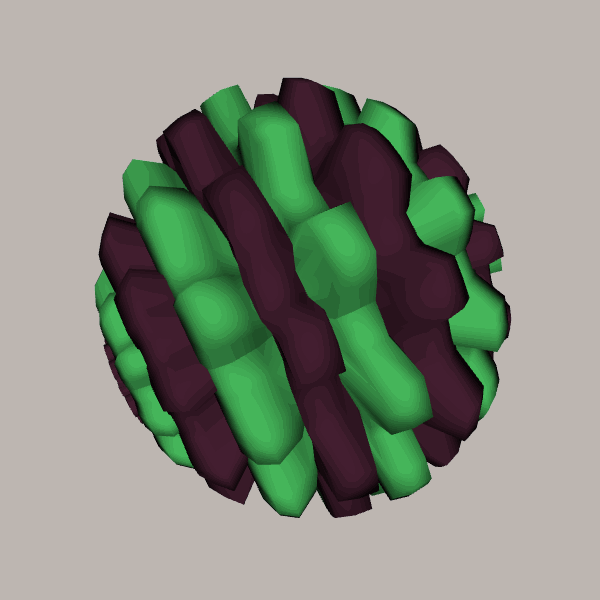
Background: light